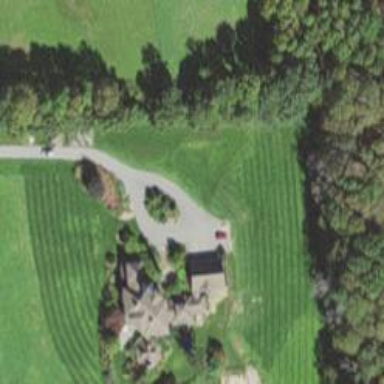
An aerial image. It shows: Residential driveway.